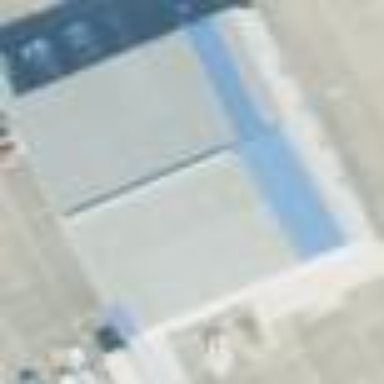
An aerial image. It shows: Hangar located at airport.